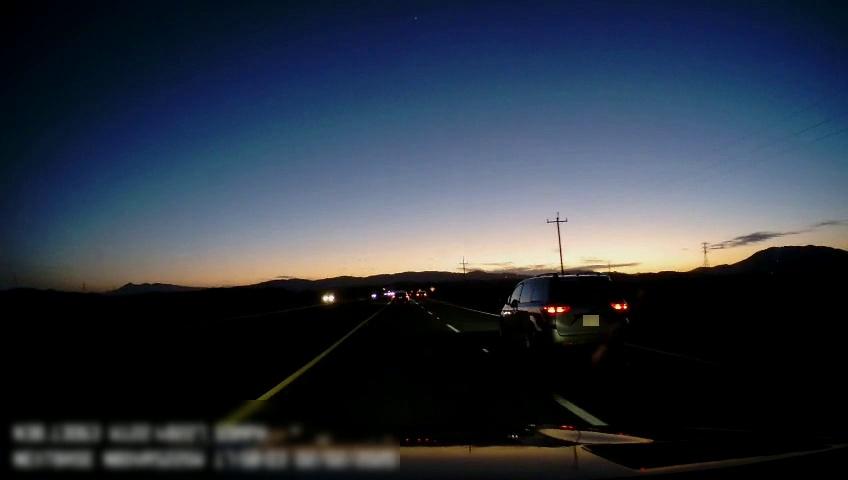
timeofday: Dusk/Dawn/Twilight
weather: Sunny
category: Drivable Space
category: Vehicles | Car
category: Vehicles | SUV
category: Vehicles | SUV
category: Vehicles | SUV
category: Lanes | Alternate Lane
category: Lanes | Current Lane
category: Lanes | Current Lane